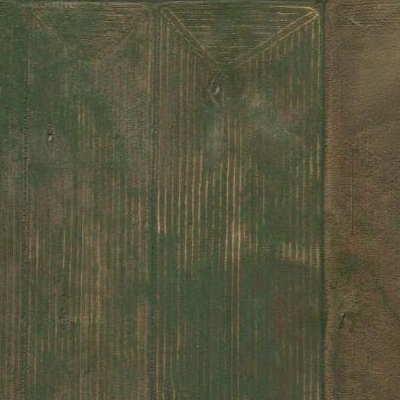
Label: Field